A spectrogram of one vibration snapshot from a rotating bearing is shown (time on one axis, frequency on the other). Classify the bearing condition as one of: normal, inner_race, outer_race, ball.
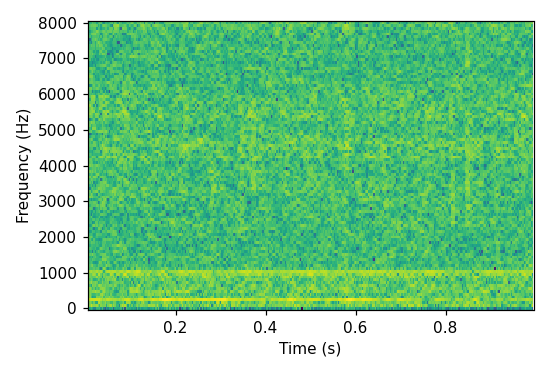
Answer: normal